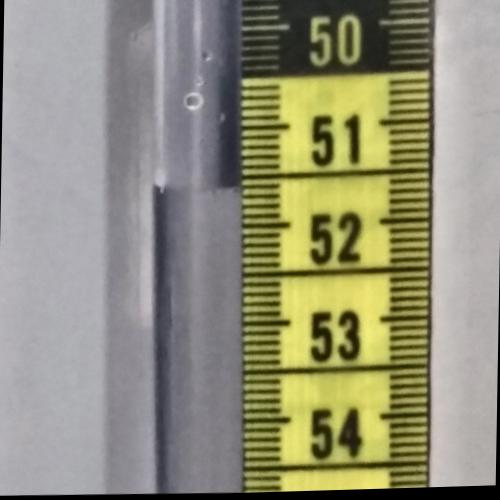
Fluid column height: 51.6 cm